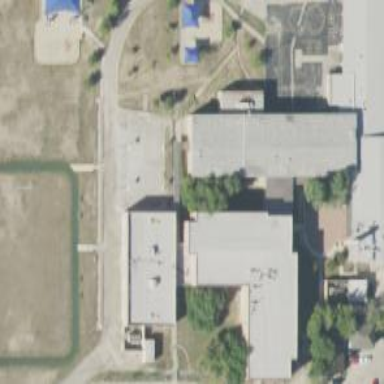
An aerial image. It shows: Preparatory school building.